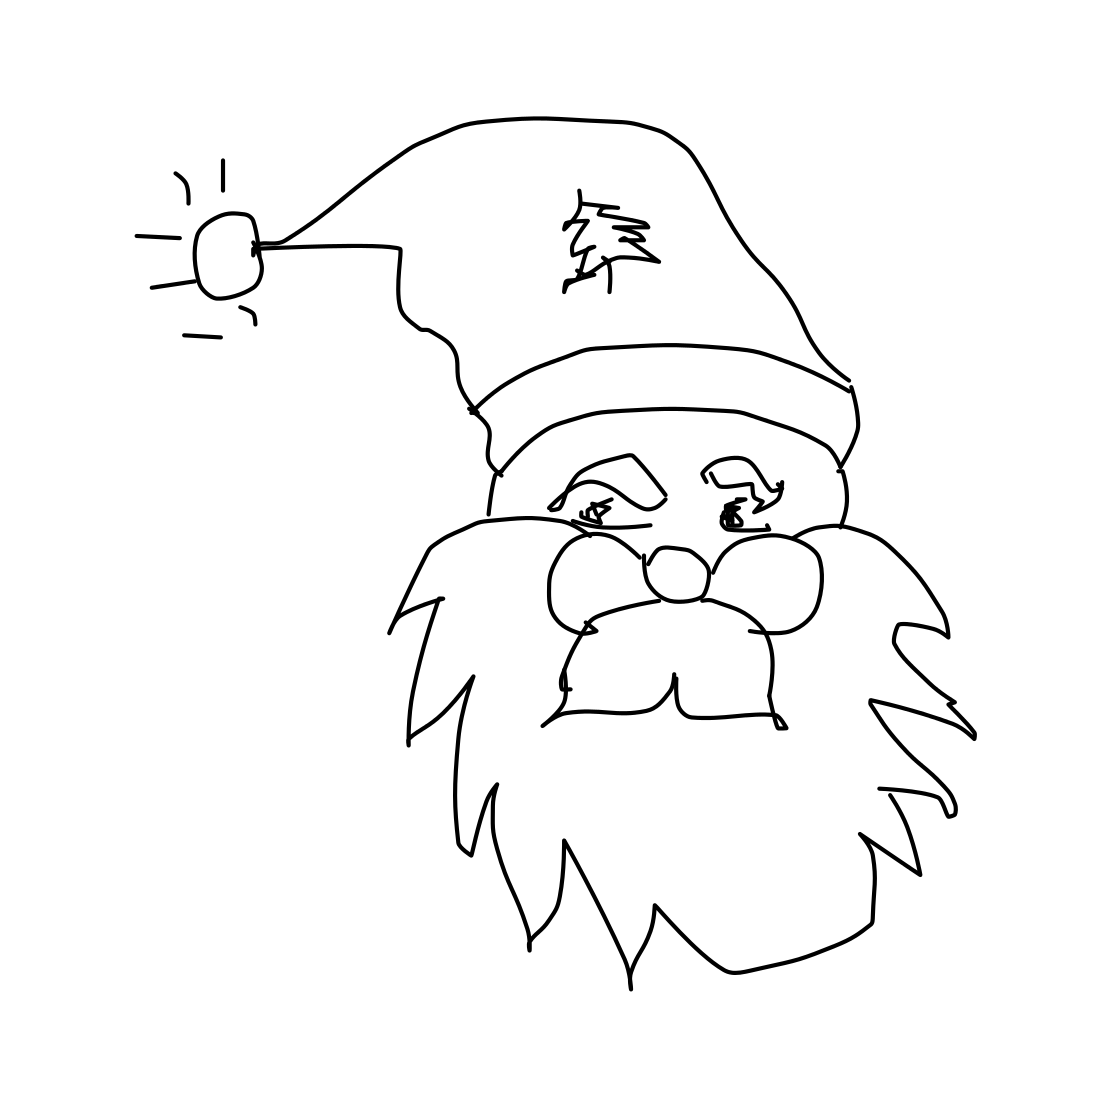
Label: santa claus